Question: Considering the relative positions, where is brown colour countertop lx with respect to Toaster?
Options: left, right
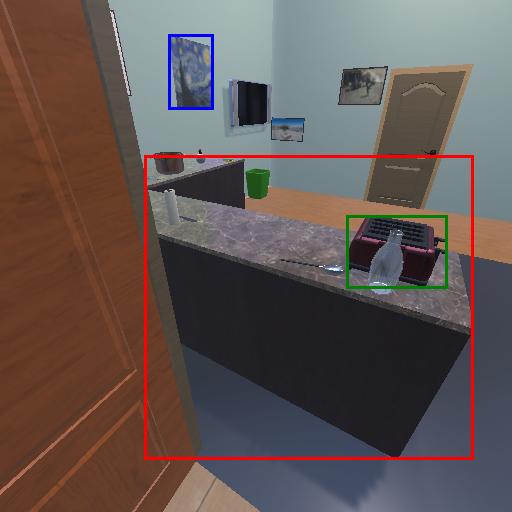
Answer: left